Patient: sex F, age 75
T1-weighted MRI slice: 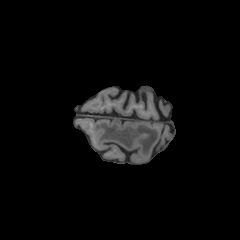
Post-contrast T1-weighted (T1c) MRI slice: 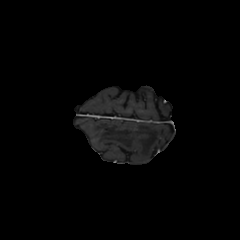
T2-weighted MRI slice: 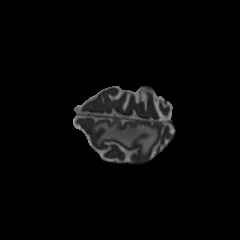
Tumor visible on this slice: yes
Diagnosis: Glioblastoma, IDH-wildtype
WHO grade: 4